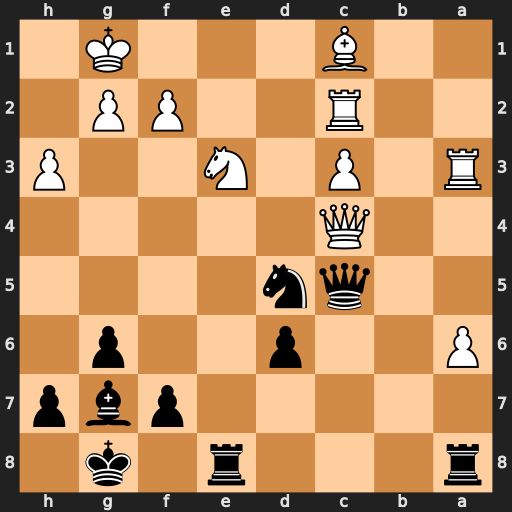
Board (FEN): r3r1k1/5pbp/P2p2p1/2qn4/2Q5/R1P1N2P/2R2PP1/2B3K1
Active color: b
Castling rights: -
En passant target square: -
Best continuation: Rxe3 Qxc5 Re1+ Kh2 dxc5